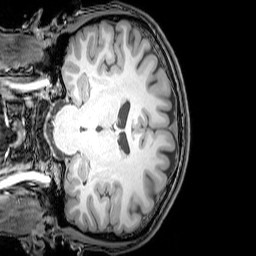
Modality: T1w
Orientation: coronal
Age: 26
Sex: male
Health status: healthy
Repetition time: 0.081 s
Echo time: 0.037 s